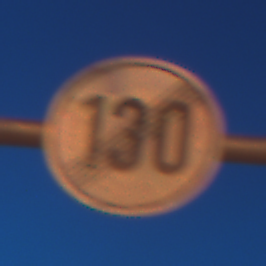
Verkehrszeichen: EndeGeschwindigkeit130
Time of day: Night
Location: Outdoor (Urban)
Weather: PartlyCloudy
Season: NotSpecified
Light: Artificial